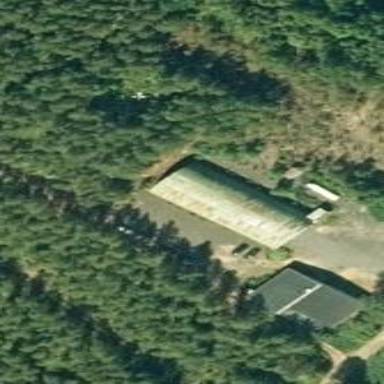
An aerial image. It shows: Hangar building.